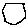
Label: hexagon